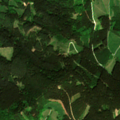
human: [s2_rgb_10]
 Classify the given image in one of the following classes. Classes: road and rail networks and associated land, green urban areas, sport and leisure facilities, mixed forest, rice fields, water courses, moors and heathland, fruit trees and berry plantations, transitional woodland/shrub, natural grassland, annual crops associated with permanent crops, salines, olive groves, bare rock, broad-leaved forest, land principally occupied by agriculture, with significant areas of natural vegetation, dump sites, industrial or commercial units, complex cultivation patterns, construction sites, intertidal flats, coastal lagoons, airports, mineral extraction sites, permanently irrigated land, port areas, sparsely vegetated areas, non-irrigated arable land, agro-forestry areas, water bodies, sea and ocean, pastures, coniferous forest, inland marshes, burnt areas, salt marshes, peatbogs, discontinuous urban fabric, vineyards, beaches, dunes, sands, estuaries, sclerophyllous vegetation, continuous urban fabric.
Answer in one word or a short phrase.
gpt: pastures, complex cultivation patterns, land principally occupied by agriculture, with significant areas of natural vegetation, coniferous forest, mixed forest